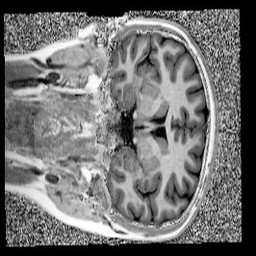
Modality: UNIT1
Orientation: coronal
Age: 11
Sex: female
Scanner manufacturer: siemens
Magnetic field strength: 3 T
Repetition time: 4 s
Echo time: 0.00303 s